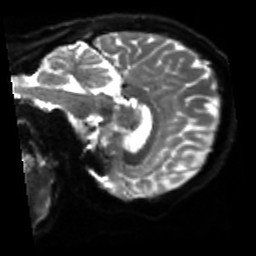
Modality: sbref
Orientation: sagittal
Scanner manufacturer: siemens
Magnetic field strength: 3 T
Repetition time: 4 s
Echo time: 0.0594 s